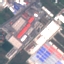
Land use / land cover class: Industrial